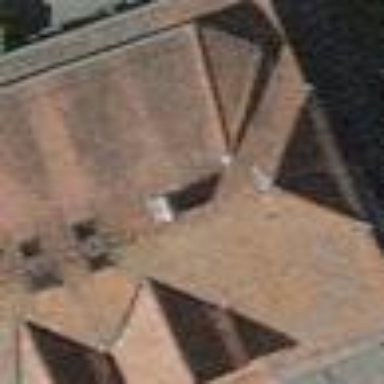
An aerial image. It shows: Half-hipped roof house.